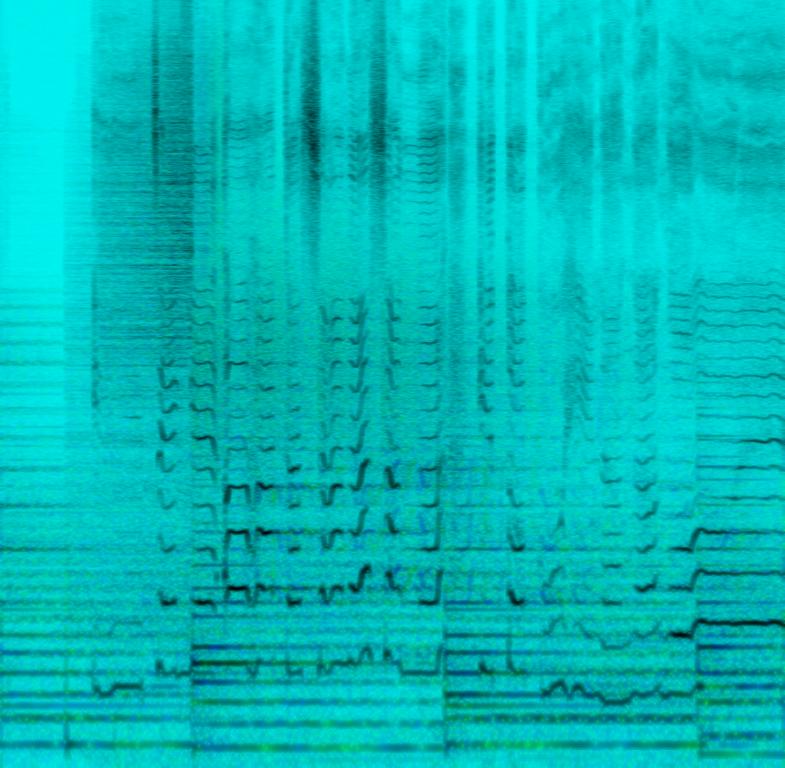
The Pop song features an echoing female vocal singing over mellow piano chord progression and filtered sustained synth bass. It sounds emotional, mellow and passionate.